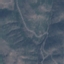
Land use / land cover class: HerbaceousVegetation